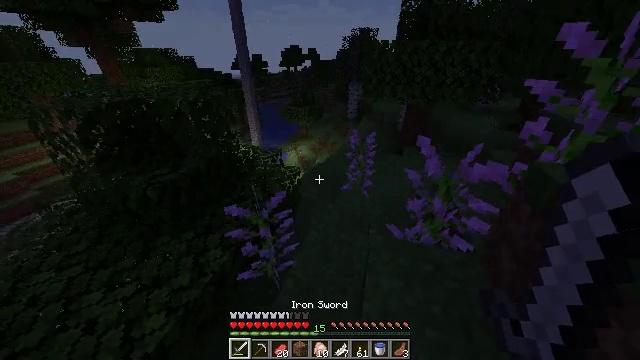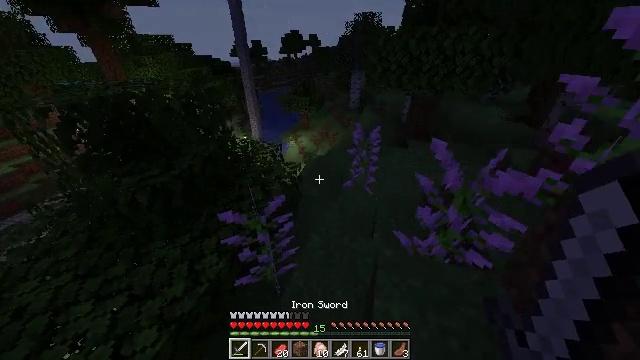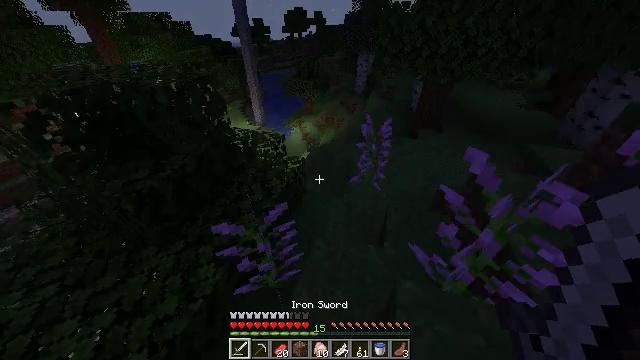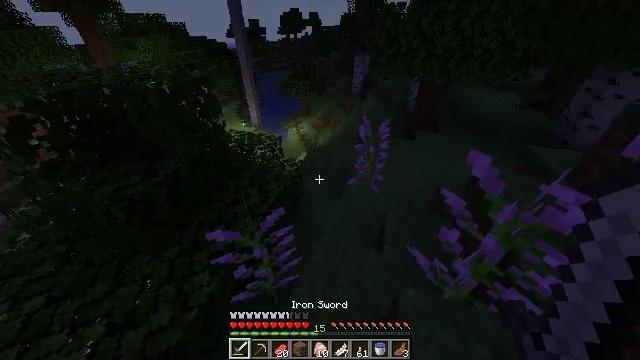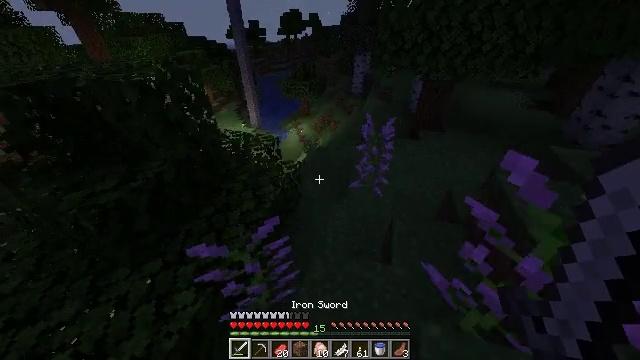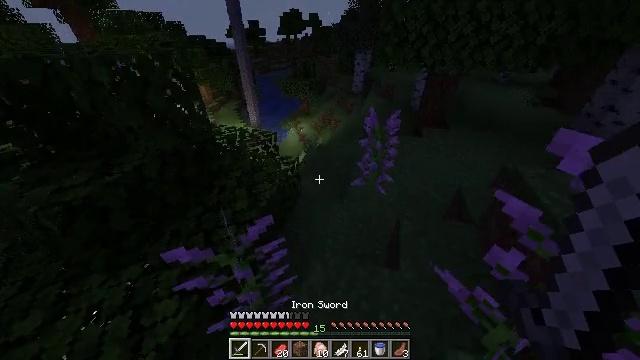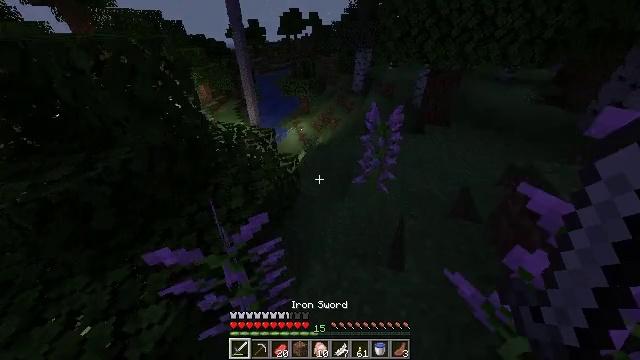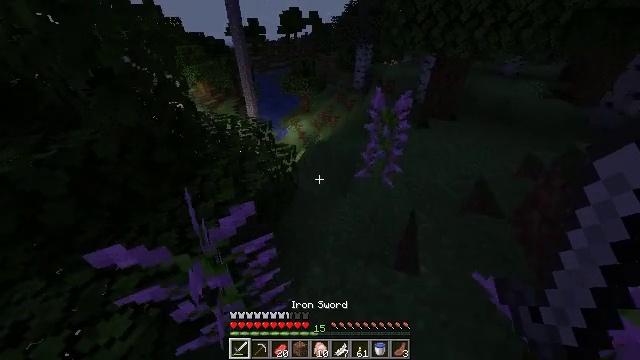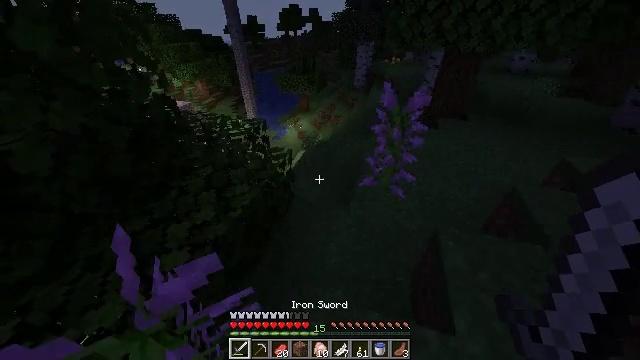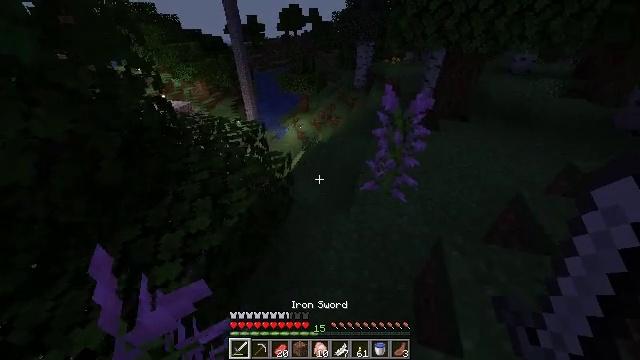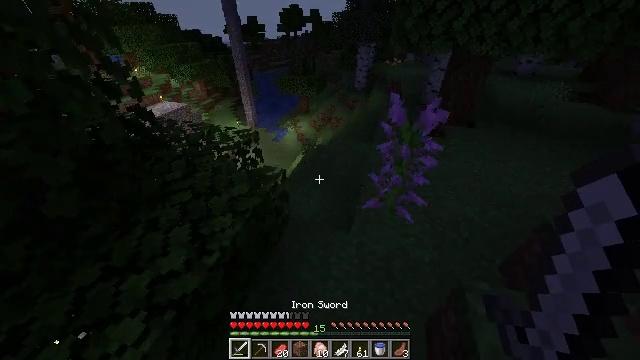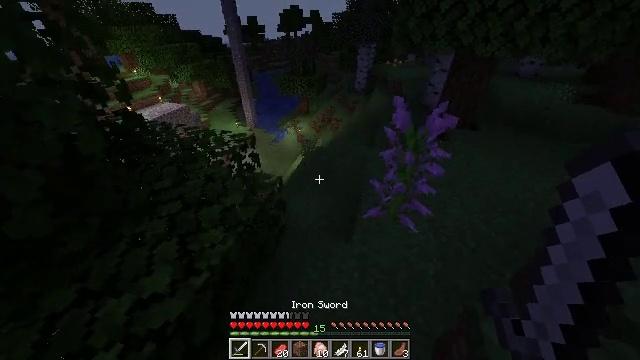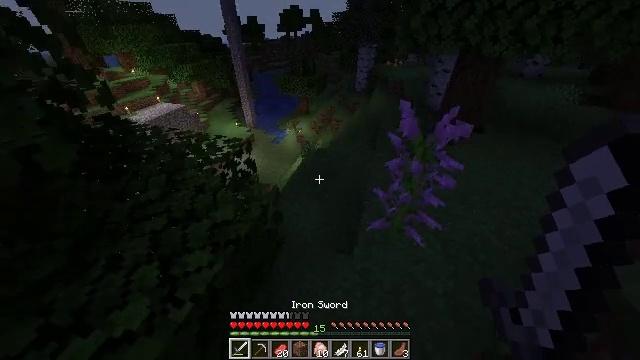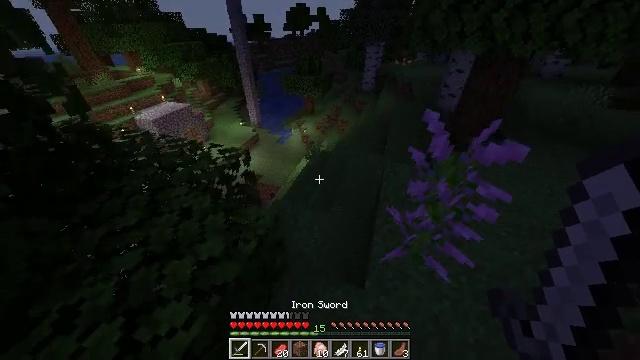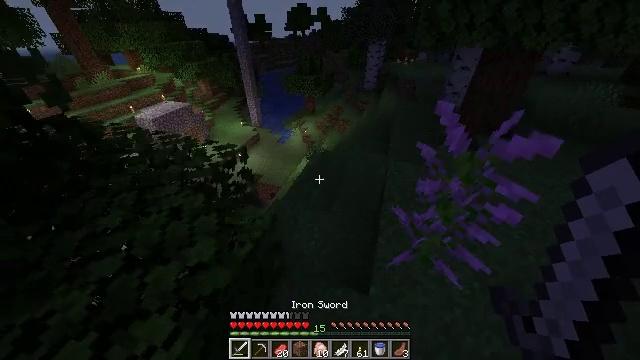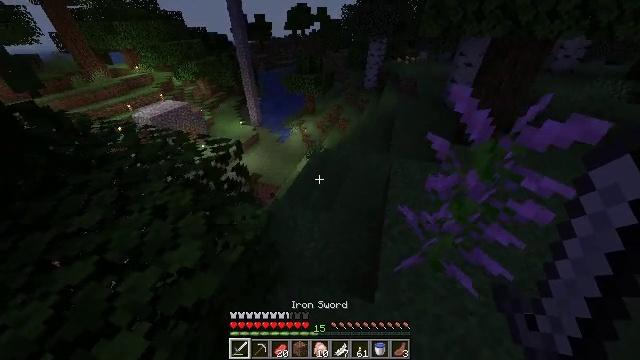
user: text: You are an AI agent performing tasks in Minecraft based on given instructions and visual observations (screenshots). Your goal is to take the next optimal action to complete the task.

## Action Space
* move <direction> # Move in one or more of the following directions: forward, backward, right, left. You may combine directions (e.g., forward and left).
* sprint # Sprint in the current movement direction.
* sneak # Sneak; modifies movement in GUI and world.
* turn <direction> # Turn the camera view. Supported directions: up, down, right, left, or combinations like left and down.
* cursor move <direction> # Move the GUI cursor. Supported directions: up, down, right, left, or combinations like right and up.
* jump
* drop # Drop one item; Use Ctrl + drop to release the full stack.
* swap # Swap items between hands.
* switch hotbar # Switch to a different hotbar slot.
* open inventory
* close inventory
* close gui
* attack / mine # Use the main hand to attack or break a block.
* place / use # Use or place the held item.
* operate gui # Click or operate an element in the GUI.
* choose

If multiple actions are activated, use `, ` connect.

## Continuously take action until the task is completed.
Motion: motion action
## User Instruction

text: Gather sand from the desert.
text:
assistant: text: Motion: move forward, sprint, turn down
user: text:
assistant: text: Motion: move forward, sprint, turn left and down
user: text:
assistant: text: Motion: move forward, sprint
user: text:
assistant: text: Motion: move forward, sprint
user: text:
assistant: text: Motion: move forward, sprint
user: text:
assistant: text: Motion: move forward, sprint
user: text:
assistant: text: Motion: move forward, sprint
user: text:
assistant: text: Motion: move forward, sprint
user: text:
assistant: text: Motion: move forward, sprint
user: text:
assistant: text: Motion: move forward, sprint
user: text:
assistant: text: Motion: move forward, sprint
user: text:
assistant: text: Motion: move forward, sprint
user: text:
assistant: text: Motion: move forward, sprint, turn left
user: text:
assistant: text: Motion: move forward, sprint
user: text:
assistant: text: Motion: move forward, sprint
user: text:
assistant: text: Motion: move forward, sprint
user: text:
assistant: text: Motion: move forward, sprint
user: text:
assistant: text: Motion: move forward, sprint
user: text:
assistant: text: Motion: move forward, sprint
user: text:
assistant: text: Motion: move forward, sprint
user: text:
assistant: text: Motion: move forward, sprint
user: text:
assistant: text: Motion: move forward, sprint
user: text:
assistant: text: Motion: move forward, sprint
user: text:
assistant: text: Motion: move forward, sprint
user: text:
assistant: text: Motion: move forward, sprint
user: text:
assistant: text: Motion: move forward, sprint
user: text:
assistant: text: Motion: move forward, sprint
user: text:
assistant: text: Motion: move forward, sprint
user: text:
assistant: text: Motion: move forward, sprint
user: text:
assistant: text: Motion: move forward, sprint